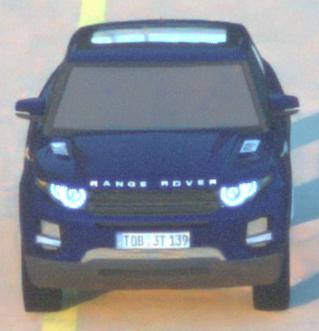
Make: Land Rover
Model: Range Rover Evoque 2.0 Si4
Detailed model: Range Rover Evoque (I)
Model produced from: 2011/08
Model produced until: 2013/11
Doors: 5
Color: blue
Road condition: dry road
Daytime: sunrise or sunset
Contrast: medium contrast